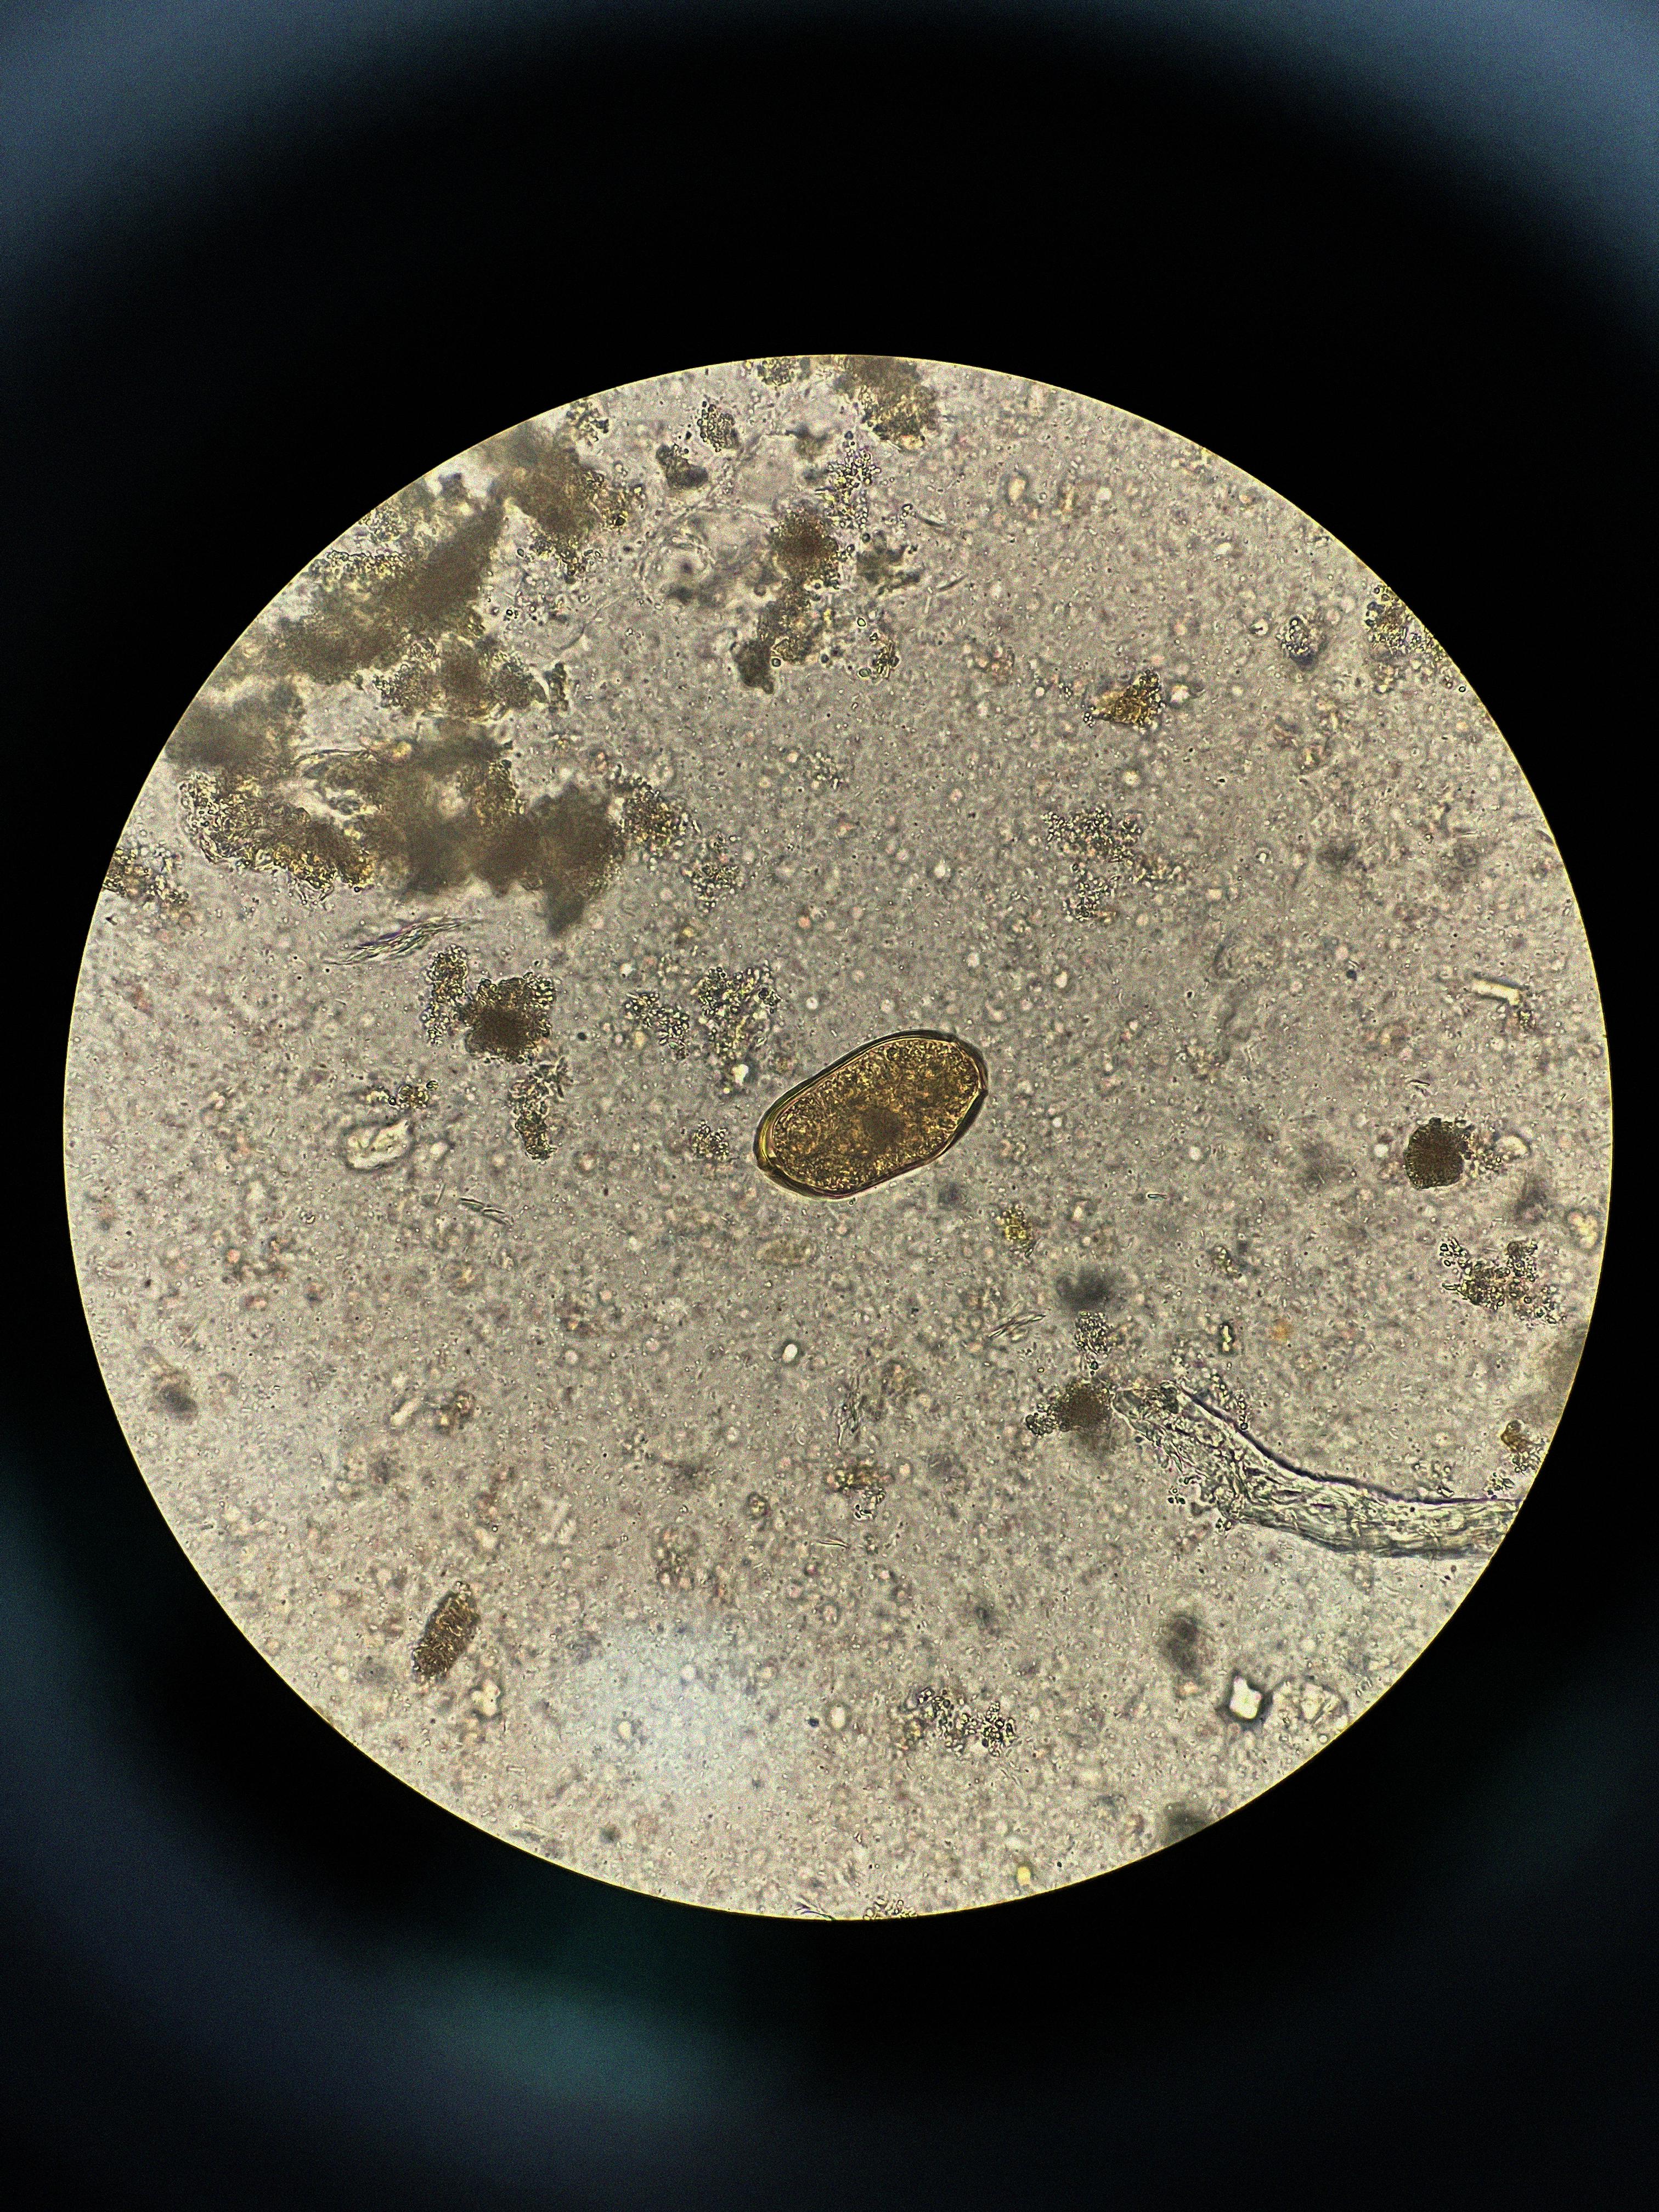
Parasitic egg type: Paragonimus spp